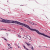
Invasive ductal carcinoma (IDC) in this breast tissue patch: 0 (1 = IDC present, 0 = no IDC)